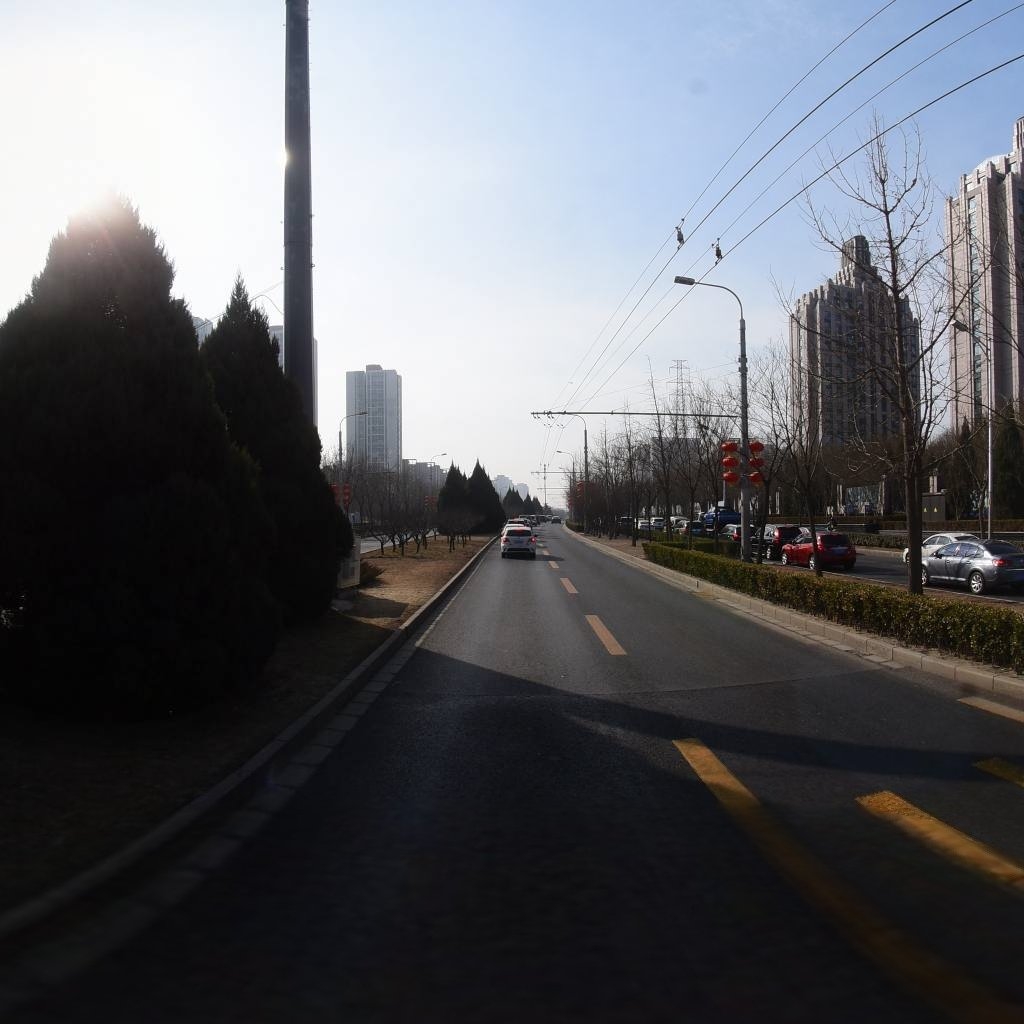
Region: Chaoyang
Road damage annotations: transverse crack